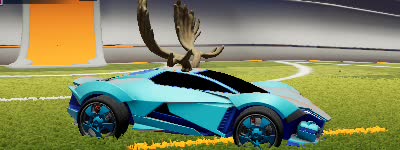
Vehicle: werewolf